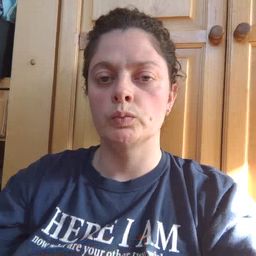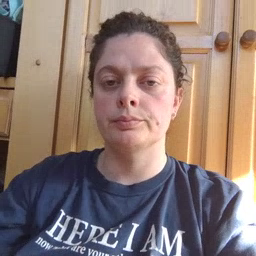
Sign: mom